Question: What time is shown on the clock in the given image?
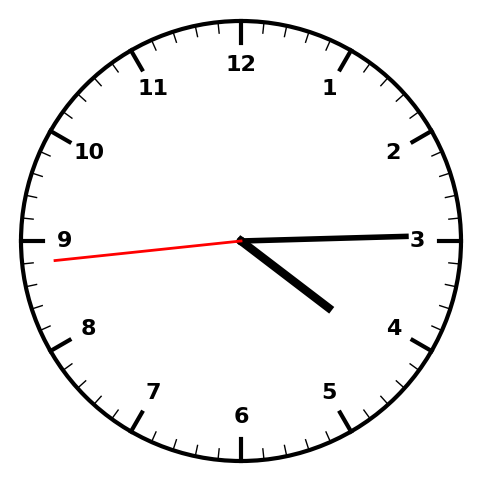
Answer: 04:14:44